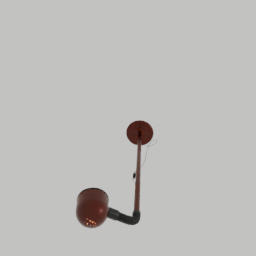
Label: lighting